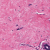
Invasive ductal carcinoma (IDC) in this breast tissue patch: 0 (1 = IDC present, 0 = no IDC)